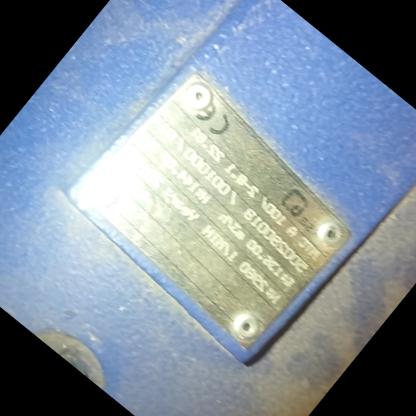
Klasa: tabliczka-znamionowa